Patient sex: M
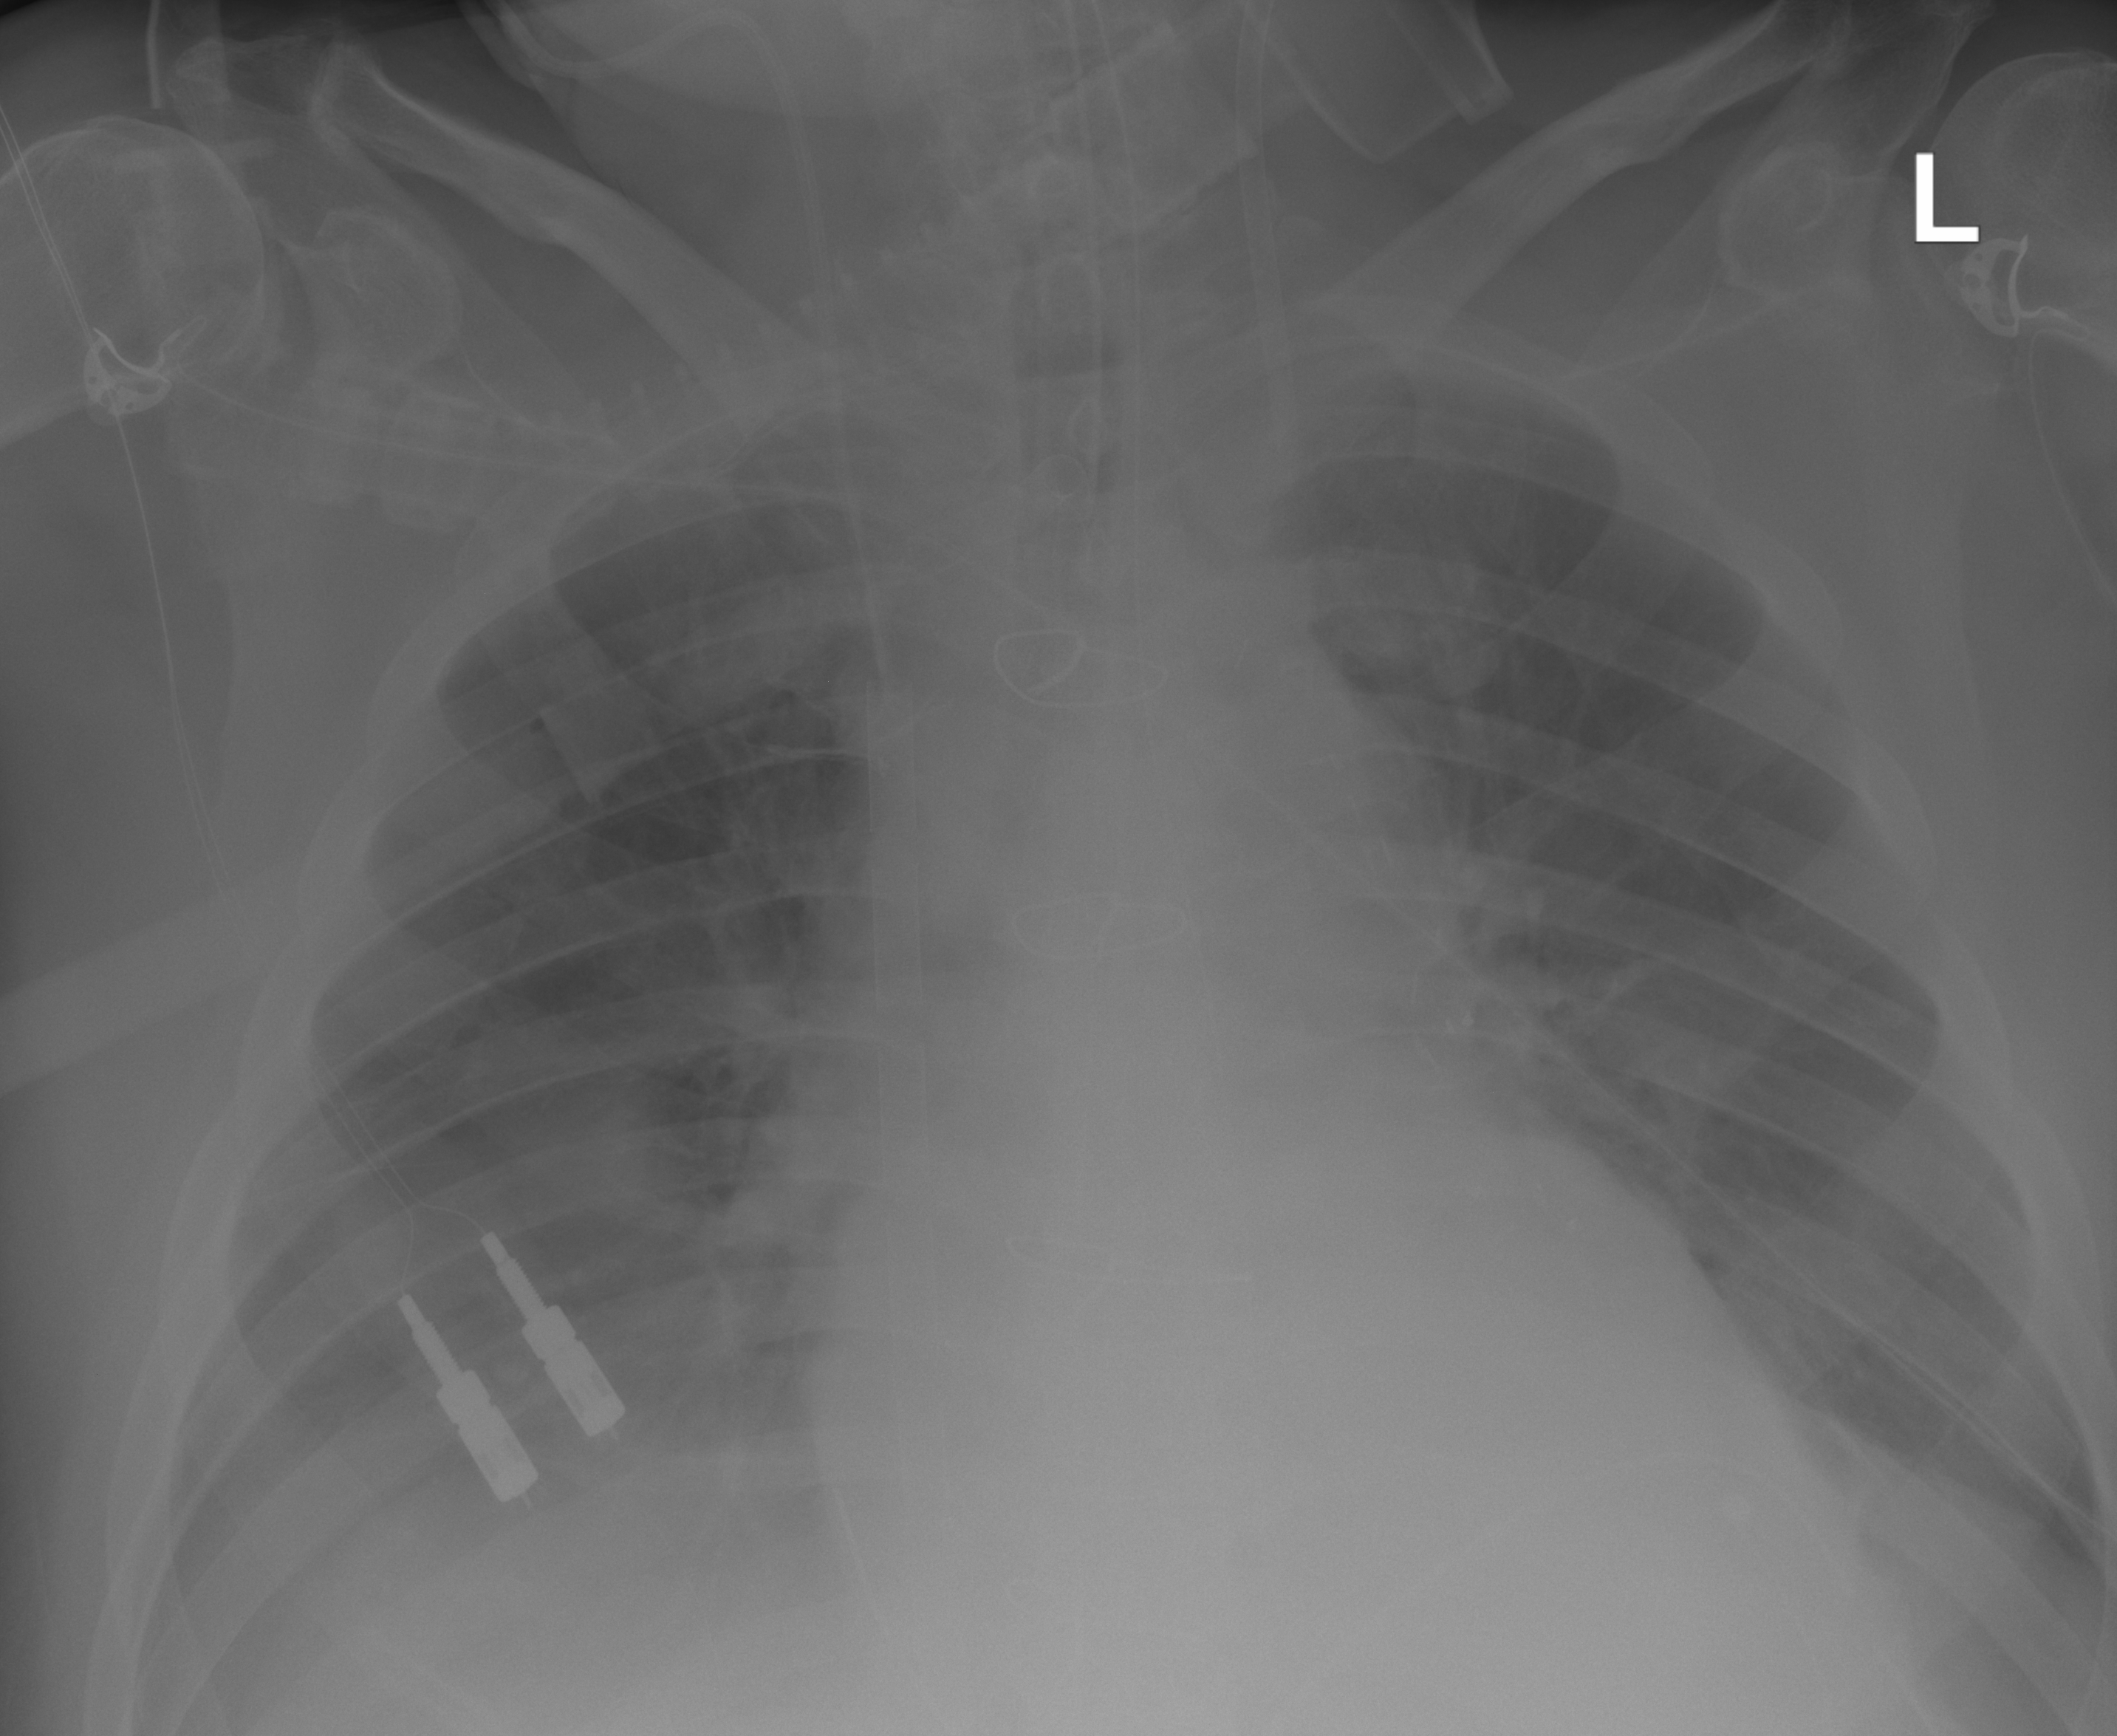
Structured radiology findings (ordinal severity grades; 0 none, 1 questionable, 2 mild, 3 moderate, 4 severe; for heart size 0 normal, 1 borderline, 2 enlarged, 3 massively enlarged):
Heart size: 2
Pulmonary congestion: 2
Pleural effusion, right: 2
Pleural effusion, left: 0
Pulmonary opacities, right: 0
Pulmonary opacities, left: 0
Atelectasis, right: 0
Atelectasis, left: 0